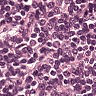
Metastatic tissue present: no